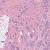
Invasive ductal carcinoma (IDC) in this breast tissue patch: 1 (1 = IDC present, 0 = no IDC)